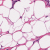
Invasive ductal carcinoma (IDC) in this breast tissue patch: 0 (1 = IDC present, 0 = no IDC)